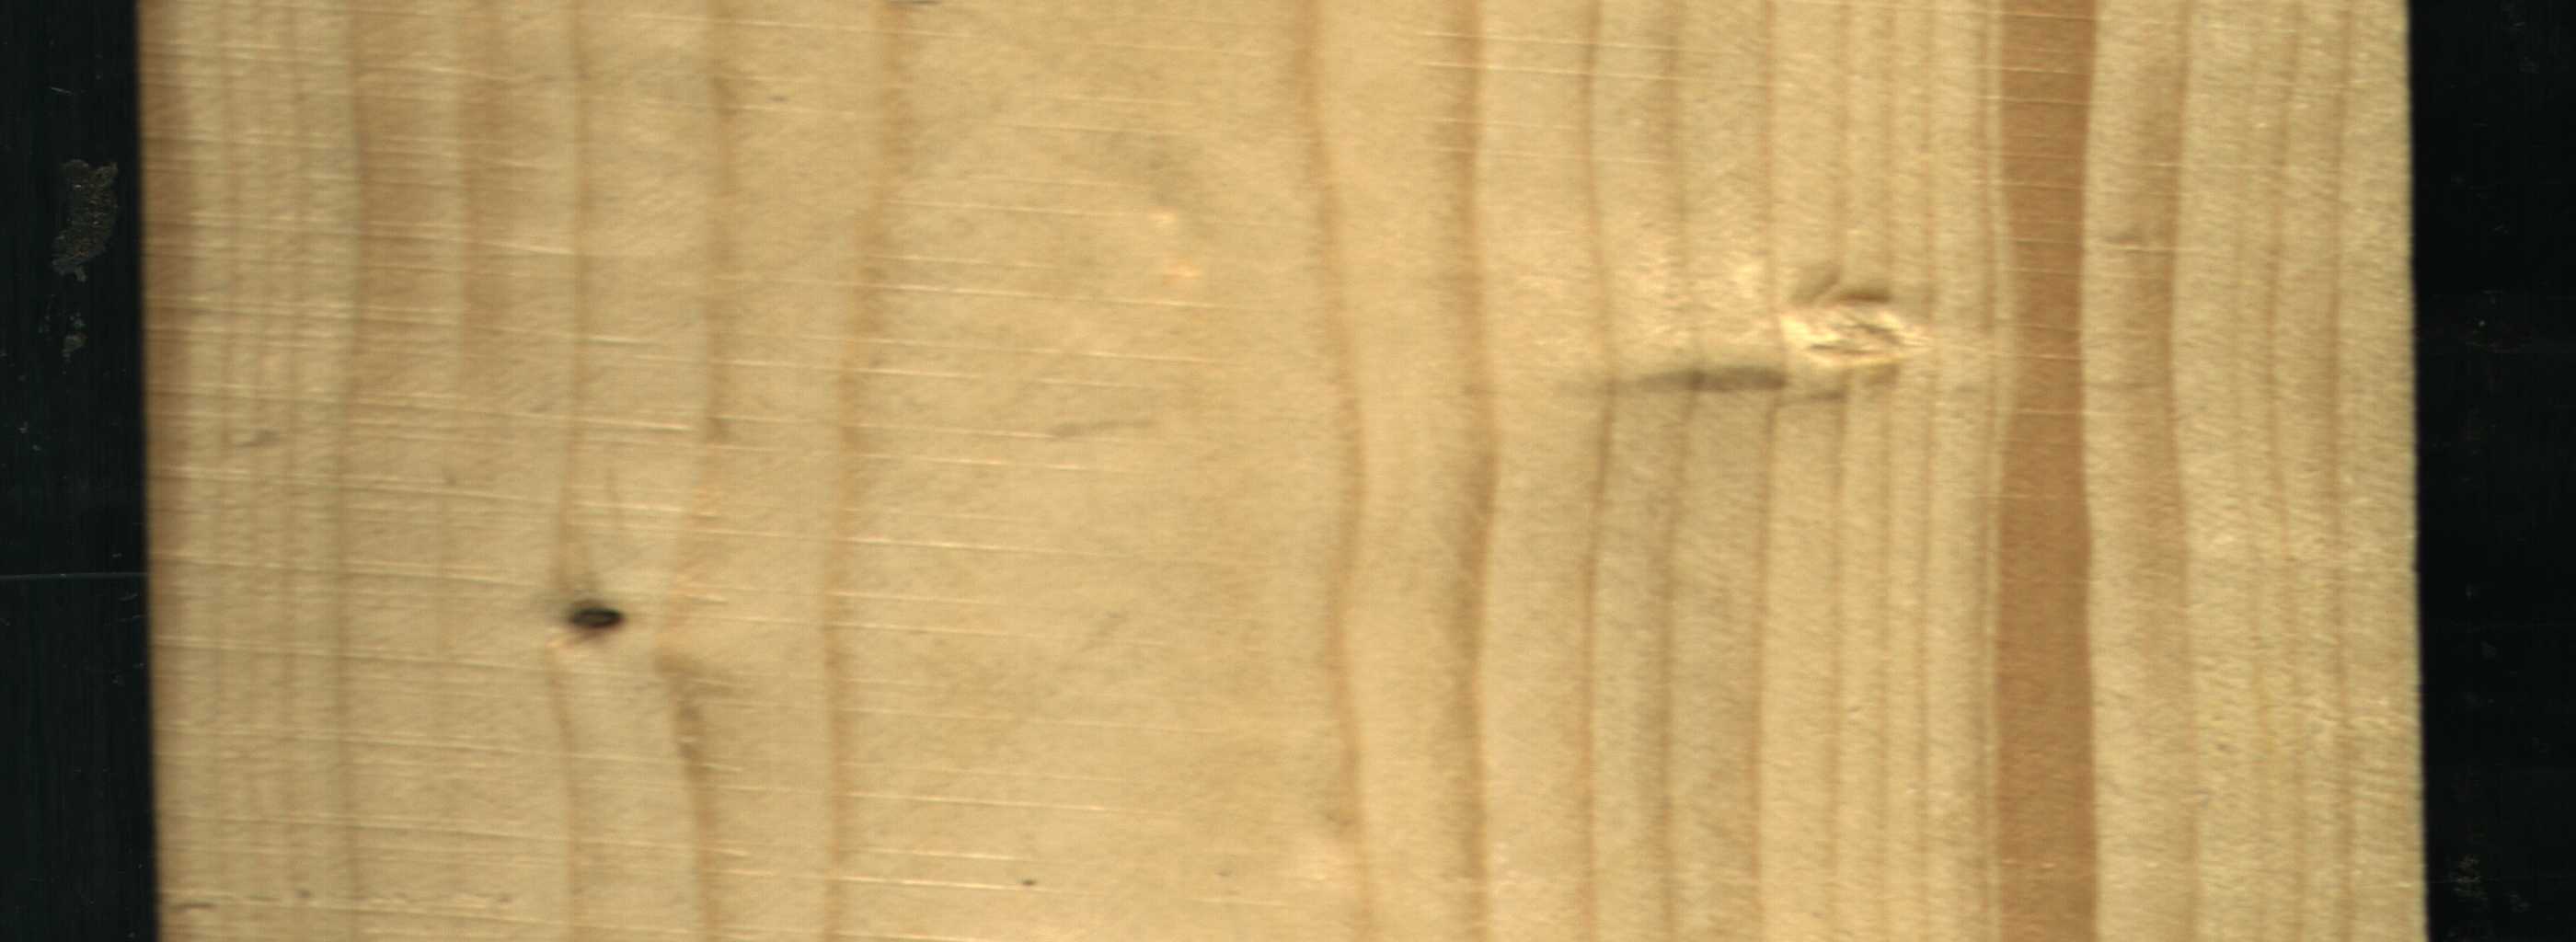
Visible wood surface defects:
Quartzity
Dead_Knot
Live_Knot